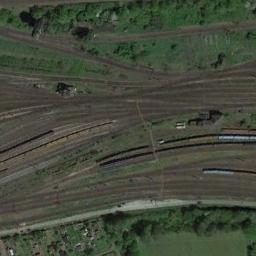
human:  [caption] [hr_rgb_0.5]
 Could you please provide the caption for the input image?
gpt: There is a train passing by in the picture .

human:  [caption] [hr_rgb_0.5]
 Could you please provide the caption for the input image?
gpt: These staggered railways are flanked by some trees .

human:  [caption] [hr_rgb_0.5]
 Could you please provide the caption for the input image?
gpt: Many trees are beside the railway .

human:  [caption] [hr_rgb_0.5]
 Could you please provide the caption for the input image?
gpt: The railway is next to some trees and grass .

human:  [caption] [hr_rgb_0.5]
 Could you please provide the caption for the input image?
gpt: There are green trees and meadows beside the railway .